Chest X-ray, PA view. Patient: 35 years old, sex F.
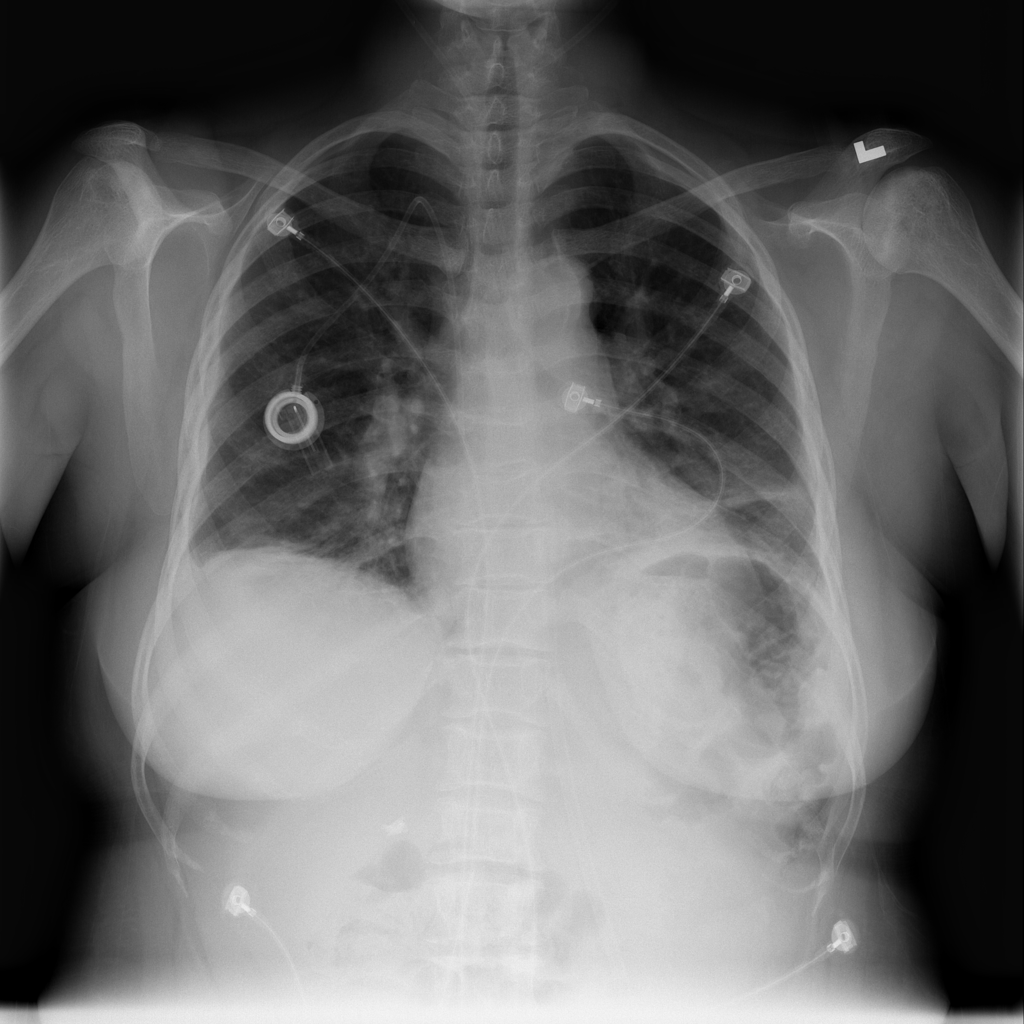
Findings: No Finding